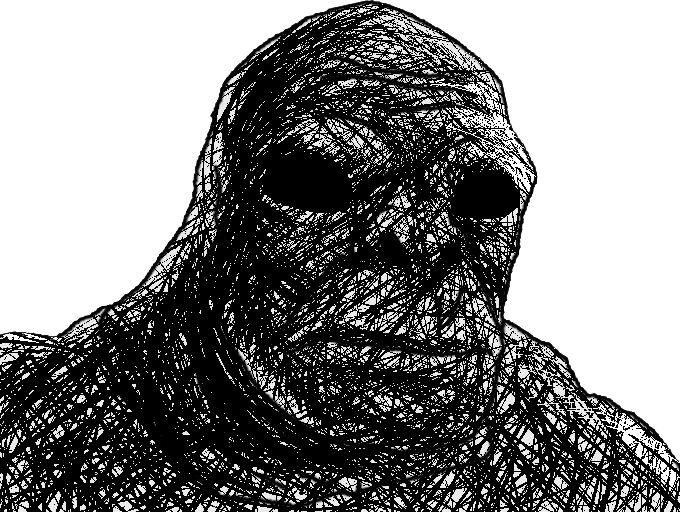
Label: 5_Craig